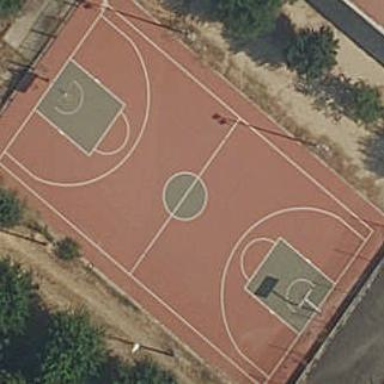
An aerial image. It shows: Basketball court on leisure land pitch.